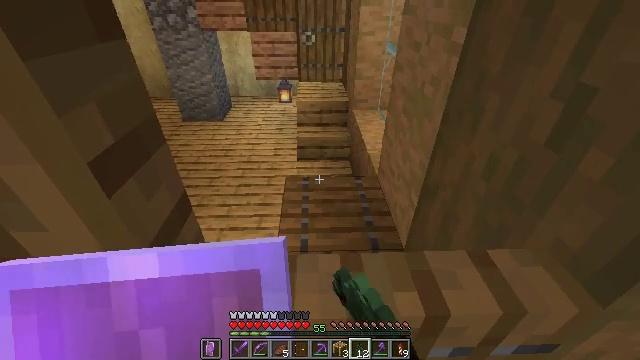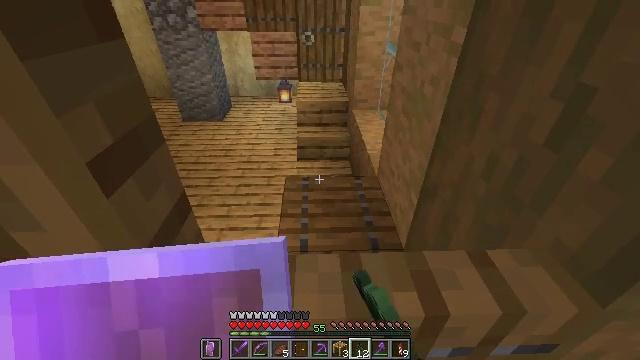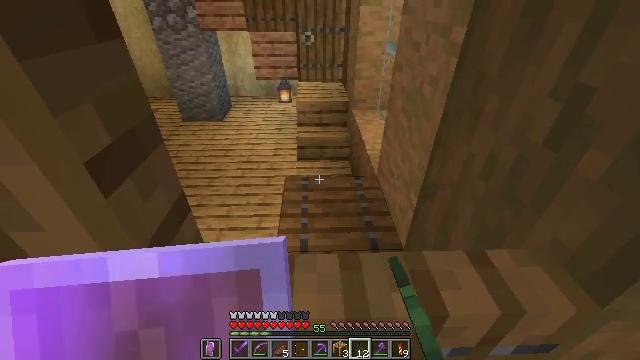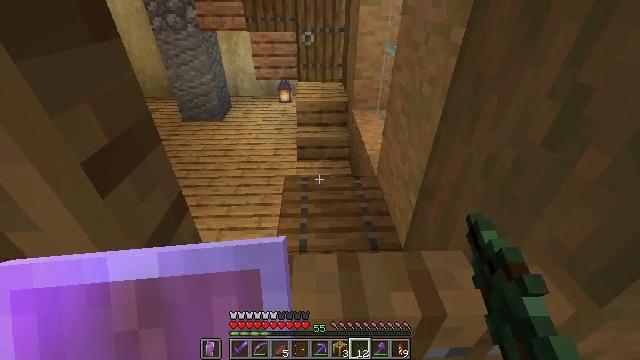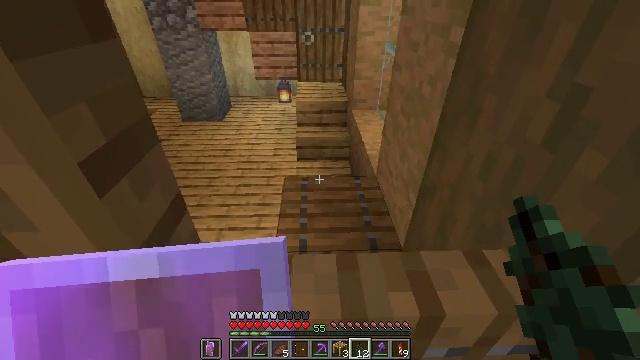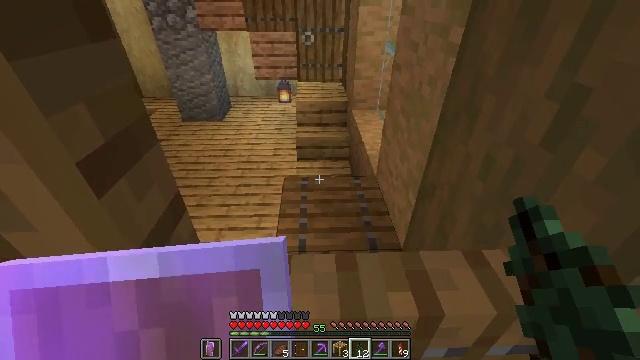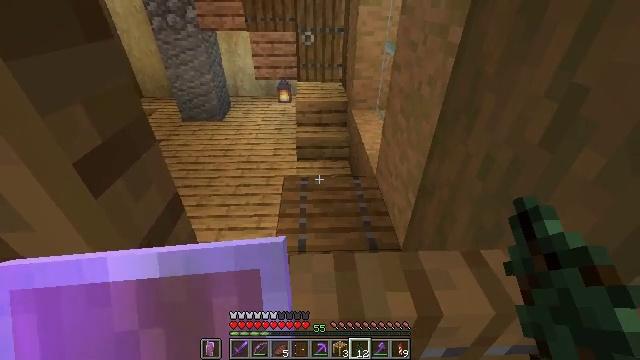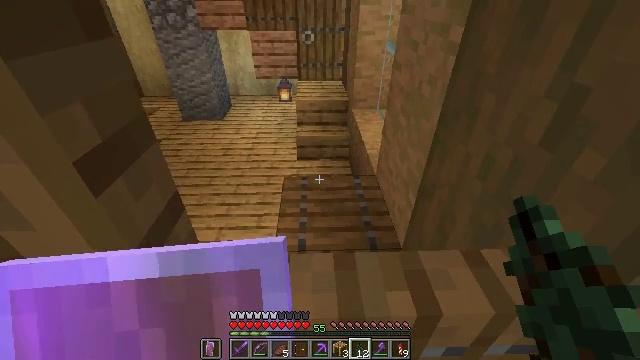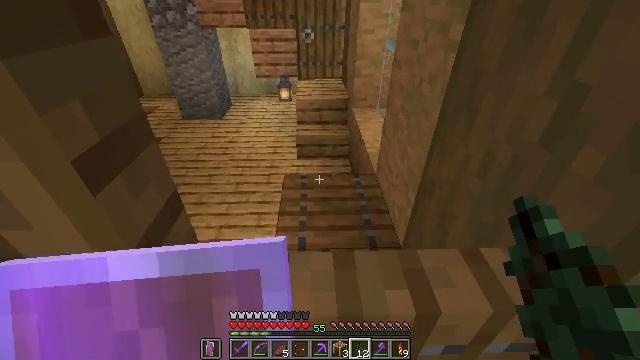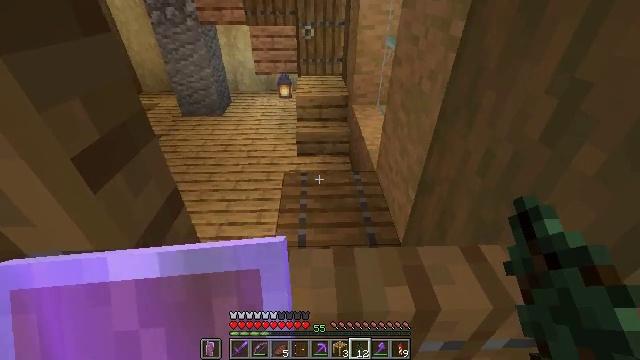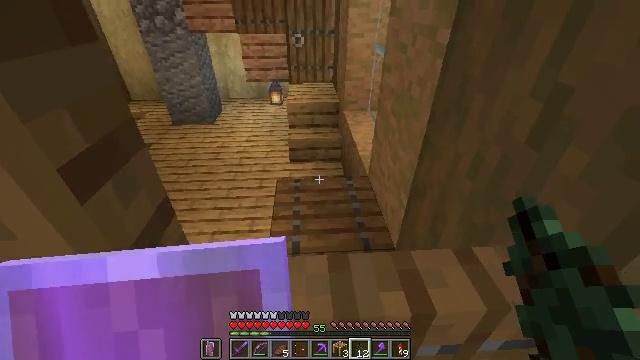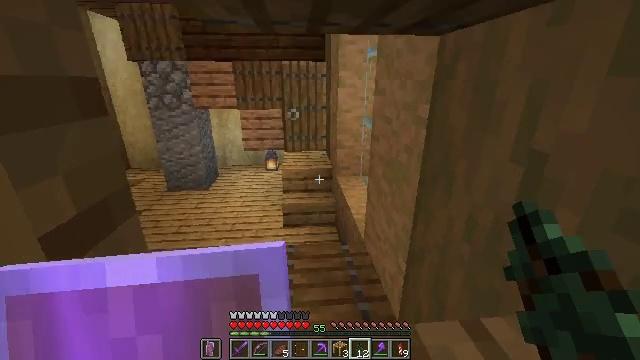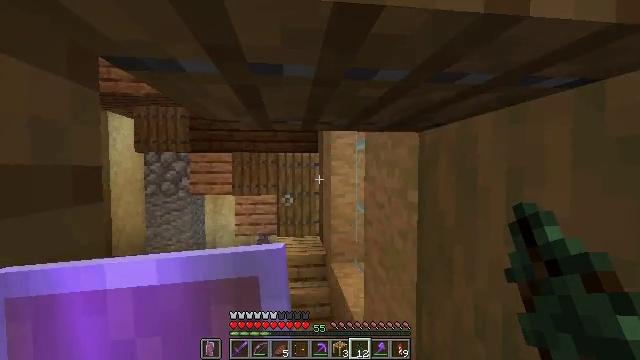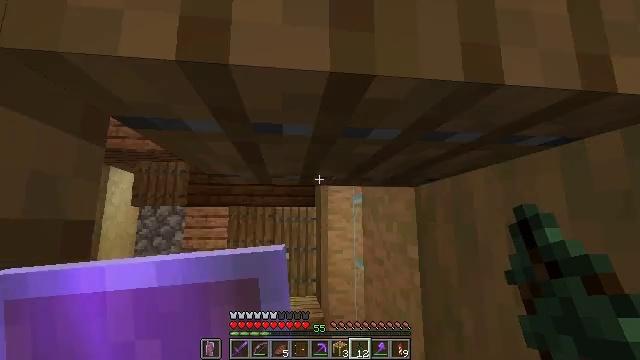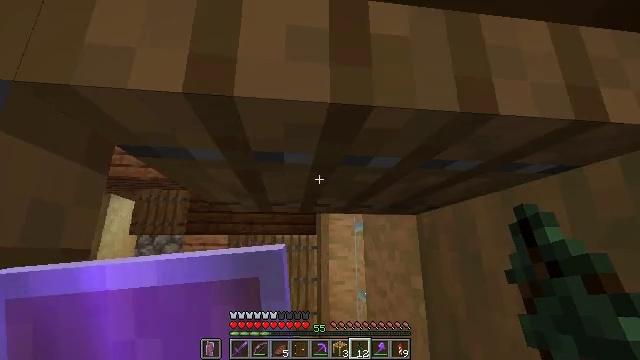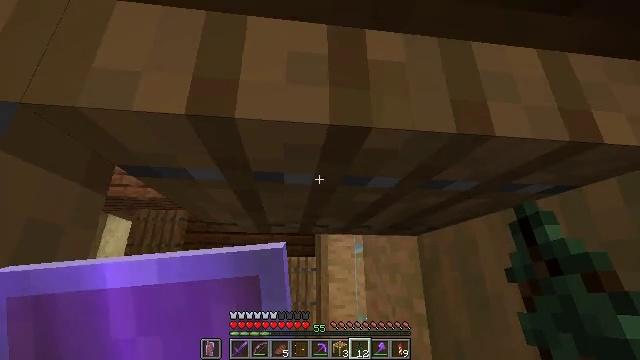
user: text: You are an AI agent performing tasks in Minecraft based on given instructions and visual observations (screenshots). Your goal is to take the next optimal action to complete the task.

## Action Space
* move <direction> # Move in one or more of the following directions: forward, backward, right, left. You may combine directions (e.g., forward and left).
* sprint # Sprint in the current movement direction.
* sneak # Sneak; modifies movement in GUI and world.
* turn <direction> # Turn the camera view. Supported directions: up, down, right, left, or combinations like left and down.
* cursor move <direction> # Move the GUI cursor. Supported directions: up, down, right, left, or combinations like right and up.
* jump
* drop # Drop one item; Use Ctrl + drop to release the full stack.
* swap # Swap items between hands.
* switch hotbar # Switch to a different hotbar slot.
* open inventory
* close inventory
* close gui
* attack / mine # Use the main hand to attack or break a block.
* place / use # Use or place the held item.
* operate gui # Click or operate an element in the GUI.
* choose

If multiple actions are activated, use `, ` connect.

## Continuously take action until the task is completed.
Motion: motion action
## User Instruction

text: Break the brown shulker box to pick it up.
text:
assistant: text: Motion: move forward
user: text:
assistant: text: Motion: move forward
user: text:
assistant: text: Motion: move forward
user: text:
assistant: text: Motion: move forward
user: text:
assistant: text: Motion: move forward
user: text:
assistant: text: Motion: move forward
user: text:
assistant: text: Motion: move forward
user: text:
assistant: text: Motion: no_op
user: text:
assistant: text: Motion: no_op
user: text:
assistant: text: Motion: turn right and up
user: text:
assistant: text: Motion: turn right and up
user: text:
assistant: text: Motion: turn right and up
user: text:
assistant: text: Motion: turn up
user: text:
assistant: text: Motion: turn up
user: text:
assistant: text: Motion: turn up
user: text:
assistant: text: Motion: turn up
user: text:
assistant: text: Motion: turn up
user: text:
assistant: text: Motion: turn up
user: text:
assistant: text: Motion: no_op
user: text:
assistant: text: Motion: use / place
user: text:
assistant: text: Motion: use / place
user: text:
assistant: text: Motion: use / place
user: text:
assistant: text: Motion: use / place
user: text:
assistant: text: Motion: turn left and down
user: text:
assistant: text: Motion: turn down
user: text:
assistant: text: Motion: turn down
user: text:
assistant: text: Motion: turn right and down
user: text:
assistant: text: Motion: turn down
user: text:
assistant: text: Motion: turn right and down
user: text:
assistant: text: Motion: turn right and down